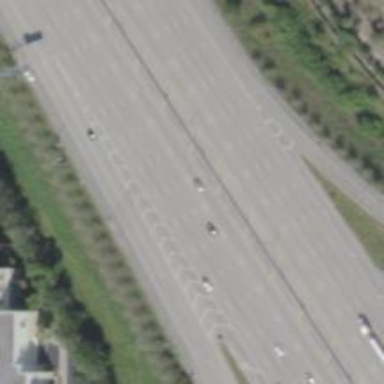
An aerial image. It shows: Motorway.